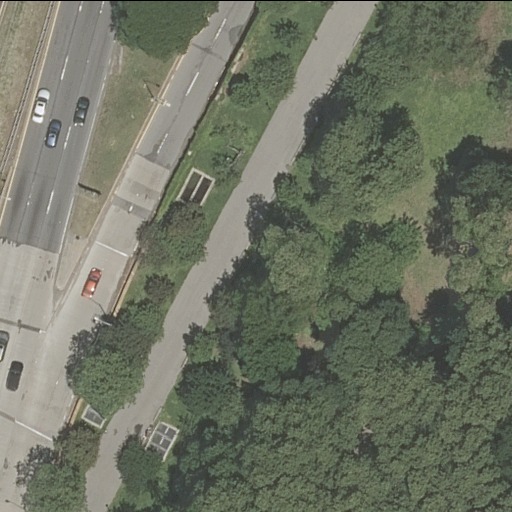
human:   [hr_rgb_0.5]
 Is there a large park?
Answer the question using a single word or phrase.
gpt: yes

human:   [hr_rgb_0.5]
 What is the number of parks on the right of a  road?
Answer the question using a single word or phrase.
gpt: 0

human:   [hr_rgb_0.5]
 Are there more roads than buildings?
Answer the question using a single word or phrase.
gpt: yes

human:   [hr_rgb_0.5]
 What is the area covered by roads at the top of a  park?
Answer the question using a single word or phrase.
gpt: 0m2

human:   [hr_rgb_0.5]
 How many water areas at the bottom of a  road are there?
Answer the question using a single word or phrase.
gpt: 0

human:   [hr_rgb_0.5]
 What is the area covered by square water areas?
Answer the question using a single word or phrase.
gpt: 0m2

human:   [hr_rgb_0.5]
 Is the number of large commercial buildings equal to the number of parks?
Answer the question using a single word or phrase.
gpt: no

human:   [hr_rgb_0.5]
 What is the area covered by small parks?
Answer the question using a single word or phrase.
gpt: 0m2

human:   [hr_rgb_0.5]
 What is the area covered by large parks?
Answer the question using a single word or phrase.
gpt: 10293m2

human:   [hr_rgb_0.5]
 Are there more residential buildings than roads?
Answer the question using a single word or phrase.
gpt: no

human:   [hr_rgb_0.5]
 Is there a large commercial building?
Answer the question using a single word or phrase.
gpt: no

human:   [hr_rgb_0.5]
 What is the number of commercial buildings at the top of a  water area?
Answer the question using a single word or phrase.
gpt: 0

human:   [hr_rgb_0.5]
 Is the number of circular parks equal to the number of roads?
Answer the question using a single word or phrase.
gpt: no

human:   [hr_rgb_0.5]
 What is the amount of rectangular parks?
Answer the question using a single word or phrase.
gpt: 0

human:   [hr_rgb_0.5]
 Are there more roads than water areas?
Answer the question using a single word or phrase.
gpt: yes

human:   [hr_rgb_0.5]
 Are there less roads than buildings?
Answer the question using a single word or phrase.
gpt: no

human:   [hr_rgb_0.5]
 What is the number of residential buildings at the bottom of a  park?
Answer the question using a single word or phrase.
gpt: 0

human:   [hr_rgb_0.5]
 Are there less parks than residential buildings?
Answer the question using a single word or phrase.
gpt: no

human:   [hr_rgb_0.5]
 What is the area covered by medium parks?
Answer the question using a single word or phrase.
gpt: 340m2

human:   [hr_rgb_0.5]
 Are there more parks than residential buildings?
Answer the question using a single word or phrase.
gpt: yes

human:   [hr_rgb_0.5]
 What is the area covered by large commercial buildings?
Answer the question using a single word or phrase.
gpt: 0m2

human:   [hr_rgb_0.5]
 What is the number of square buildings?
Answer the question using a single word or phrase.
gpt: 0

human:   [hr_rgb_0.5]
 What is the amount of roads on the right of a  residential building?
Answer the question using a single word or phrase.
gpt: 0

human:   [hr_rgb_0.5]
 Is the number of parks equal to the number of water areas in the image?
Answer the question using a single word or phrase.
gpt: no

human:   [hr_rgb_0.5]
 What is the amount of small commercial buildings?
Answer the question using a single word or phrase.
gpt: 0

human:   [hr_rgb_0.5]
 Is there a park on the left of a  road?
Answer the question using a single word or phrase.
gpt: yes

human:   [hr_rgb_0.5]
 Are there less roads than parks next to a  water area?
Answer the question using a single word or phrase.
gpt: no

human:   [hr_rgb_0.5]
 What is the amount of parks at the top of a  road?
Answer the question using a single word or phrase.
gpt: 0

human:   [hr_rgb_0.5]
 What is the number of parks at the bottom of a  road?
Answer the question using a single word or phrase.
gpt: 2

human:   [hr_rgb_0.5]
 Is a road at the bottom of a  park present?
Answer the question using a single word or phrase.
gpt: no

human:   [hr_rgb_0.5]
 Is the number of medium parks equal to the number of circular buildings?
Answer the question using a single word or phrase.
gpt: no

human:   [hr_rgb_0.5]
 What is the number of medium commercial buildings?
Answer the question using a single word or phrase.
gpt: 0

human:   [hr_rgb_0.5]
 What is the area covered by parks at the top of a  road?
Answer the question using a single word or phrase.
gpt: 0m2

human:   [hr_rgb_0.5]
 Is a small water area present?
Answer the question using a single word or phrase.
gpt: no

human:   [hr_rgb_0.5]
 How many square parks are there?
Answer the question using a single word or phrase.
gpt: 0

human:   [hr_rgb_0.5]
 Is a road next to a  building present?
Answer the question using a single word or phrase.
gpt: no